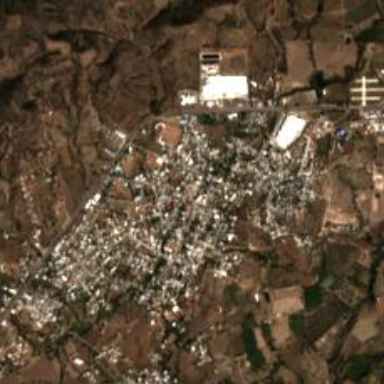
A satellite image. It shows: Town.